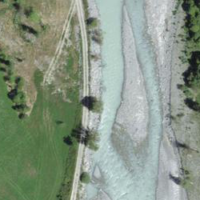
EUNIS habitat code: 15
Species observed at this site:
Aglais urticae
Aporia crataegi
Hamearis lucina